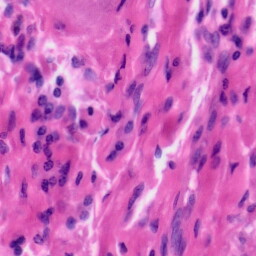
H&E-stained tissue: Tonsil